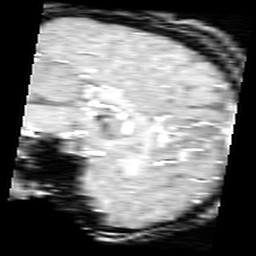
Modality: inplaneT1
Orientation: sagittal
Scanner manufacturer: ge
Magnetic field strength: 3 T
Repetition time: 0.2 s
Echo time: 0.0036 s